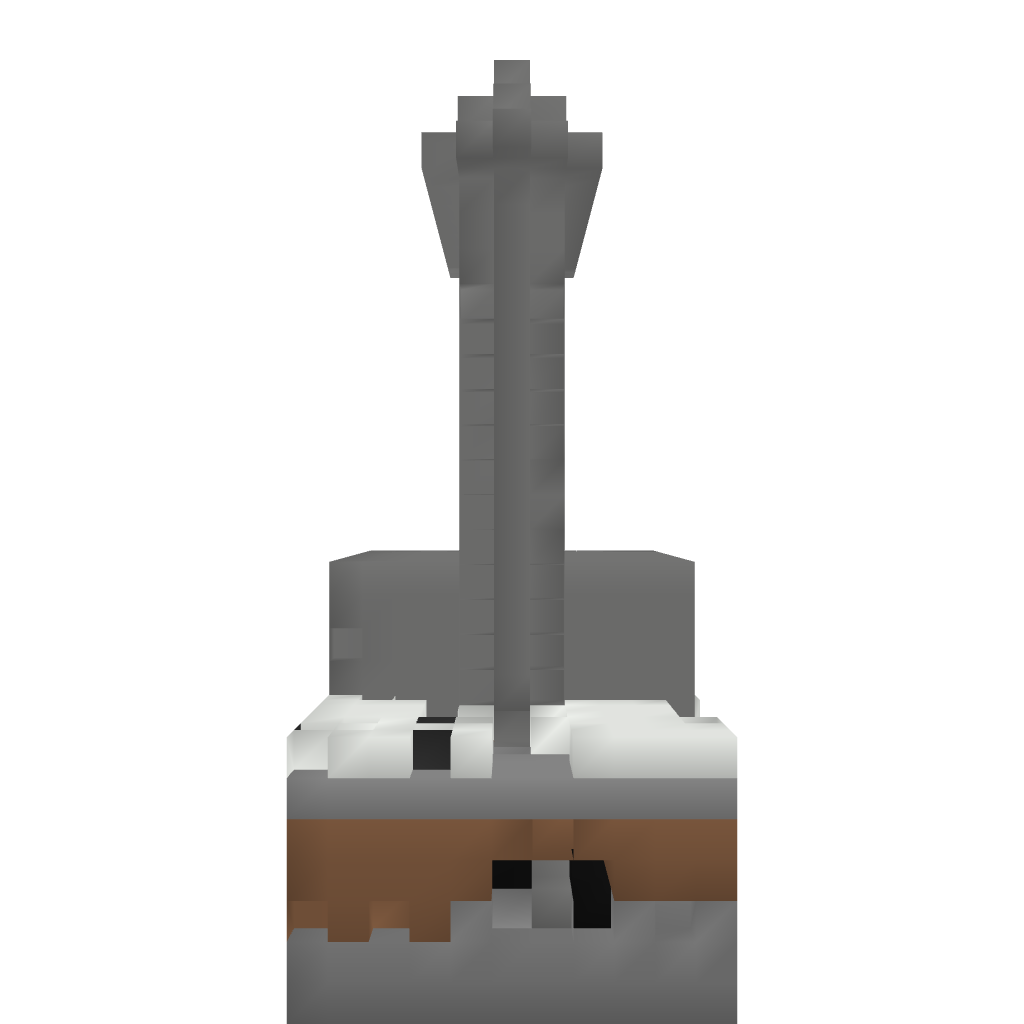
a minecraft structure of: skeleton grinder